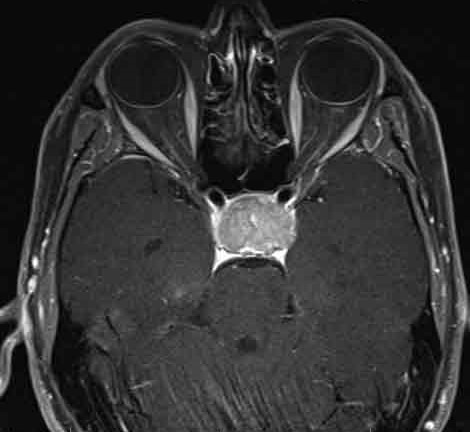
Label: pituitary